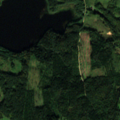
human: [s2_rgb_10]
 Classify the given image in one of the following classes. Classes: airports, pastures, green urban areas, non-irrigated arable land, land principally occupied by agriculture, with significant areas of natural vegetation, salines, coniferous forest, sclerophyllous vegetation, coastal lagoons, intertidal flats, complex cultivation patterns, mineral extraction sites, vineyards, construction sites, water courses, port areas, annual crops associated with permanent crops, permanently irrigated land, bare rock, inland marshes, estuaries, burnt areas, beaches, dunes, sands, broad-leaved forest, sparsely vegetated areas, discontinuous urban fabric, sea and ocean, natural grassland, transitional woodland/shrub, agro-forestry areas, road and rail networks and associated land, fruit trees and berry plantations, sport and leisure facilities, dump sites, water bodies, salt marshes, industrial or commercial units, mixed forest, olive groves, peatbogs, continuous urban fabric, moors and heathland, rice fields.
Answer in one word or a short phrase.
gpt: complex cultivation patterns, land principally occupied by agriculture, with significant areas of natural vegetation, broad-leaved forest, coniferous forest, transitional woodland/shrub, water bodies